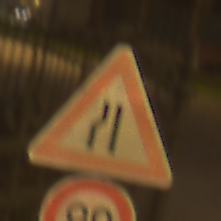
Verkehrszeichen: EinseitigVerengteFahrbahnLinks
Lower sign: Geschwindigkeit90
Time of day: Night
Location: Outdoor (Urban)
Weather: Clear
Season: NotSpecified
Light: Artificial